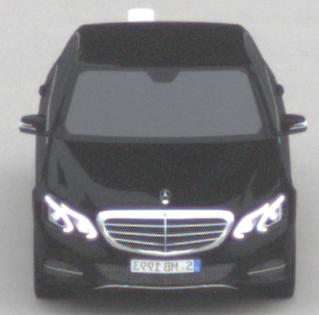
Make: Mercedes-Benz
Model: E 200
Detailed model: E-Class (212) Limousine
Model produced from: 2013/04
Model produced until: 2015/10
Doors: 4
Color: black
Road condition: dry road
Daytime: morning or afternoon
Contrast: low contrast